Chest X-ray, PA view. Patient: 59 years old, sex F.
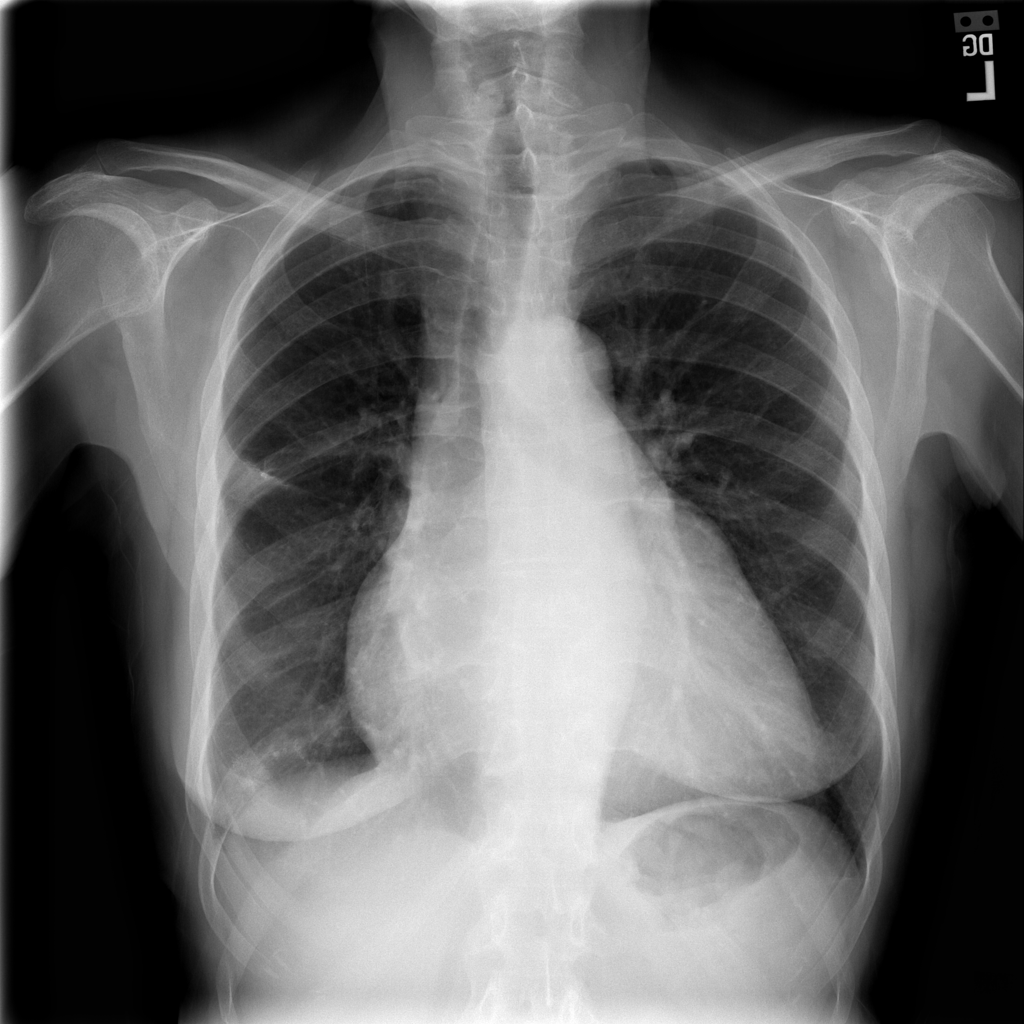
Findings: Cardiomegaly